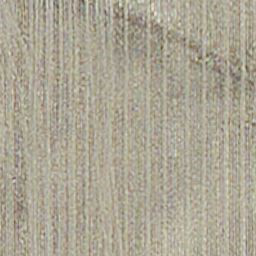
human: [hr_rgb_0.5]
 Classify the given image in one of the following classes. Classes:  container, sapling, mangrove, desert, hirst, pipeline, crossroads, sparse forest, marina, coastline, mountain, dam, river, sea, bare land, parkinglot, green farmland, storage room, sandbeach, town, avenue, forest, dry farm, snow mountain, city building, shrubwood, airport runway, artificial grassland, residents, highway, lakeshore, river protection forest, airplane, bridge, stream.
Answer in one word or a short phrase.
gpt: dry farm